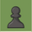
Piece: bP